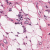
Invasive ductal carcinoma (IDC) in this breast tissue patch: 1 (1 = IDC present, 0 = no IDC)